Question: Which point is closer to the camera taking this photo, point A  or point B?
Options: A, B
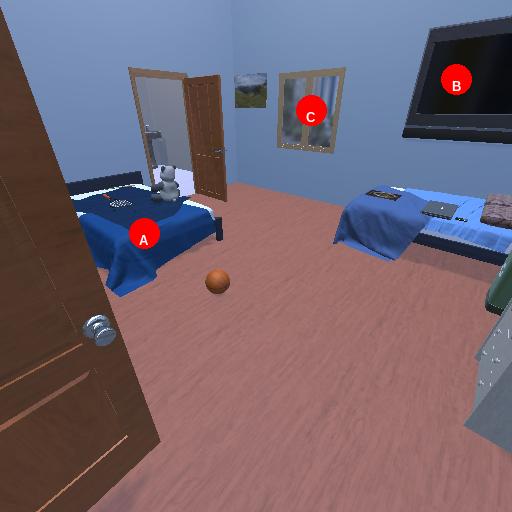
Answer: A